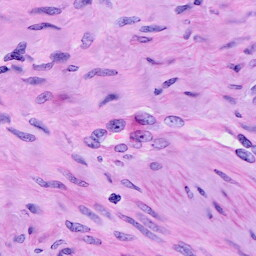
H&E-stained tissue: Cervix